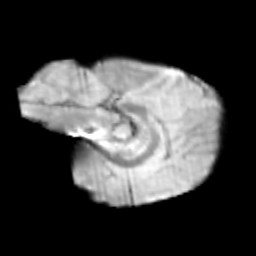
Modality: T2w
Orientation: sagittal
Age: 12
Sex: male
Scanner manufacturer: siemens
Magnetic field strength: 3 T
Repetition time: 3.8 s
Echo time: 0.07 s